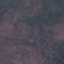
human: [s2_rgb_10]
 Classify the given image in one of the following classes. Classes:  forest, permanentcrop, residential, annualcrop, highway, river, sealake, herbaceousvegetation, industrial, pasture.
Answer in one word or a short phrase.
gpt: HerbaceousVegetation